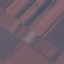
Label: AnnualCrop